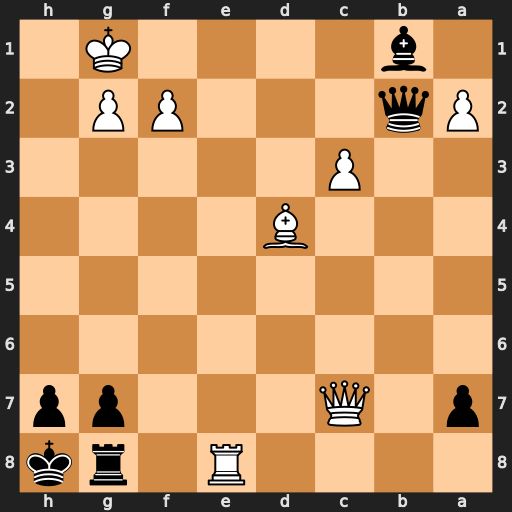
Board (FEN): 4R1rk/p1Q3pp/8/8/3B4/2P5/Pq3PP1/1b4K1
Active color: b
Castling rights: -
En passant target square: -
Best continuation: Qc1+ Re1 Qxe1+